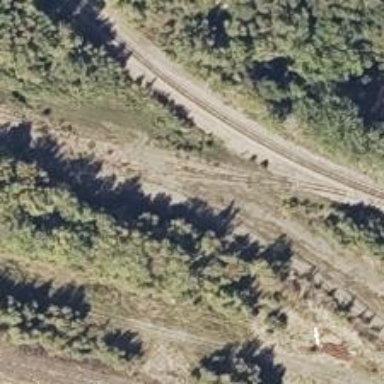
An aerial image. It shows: Unused railway yard.